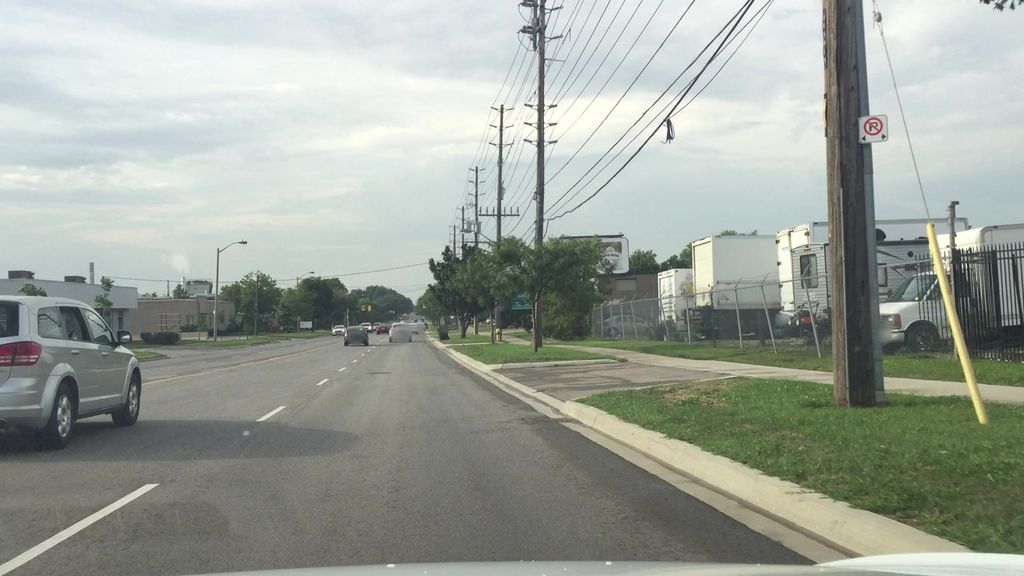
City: toronto